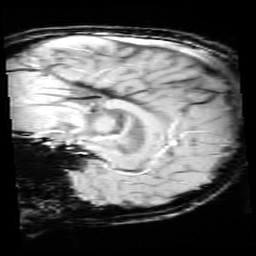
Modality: SWI
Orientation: sagittal
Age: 13
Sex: female
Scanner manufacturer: siemens
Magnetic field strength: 3 T
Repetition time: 0.027 s
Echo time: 0.02 s